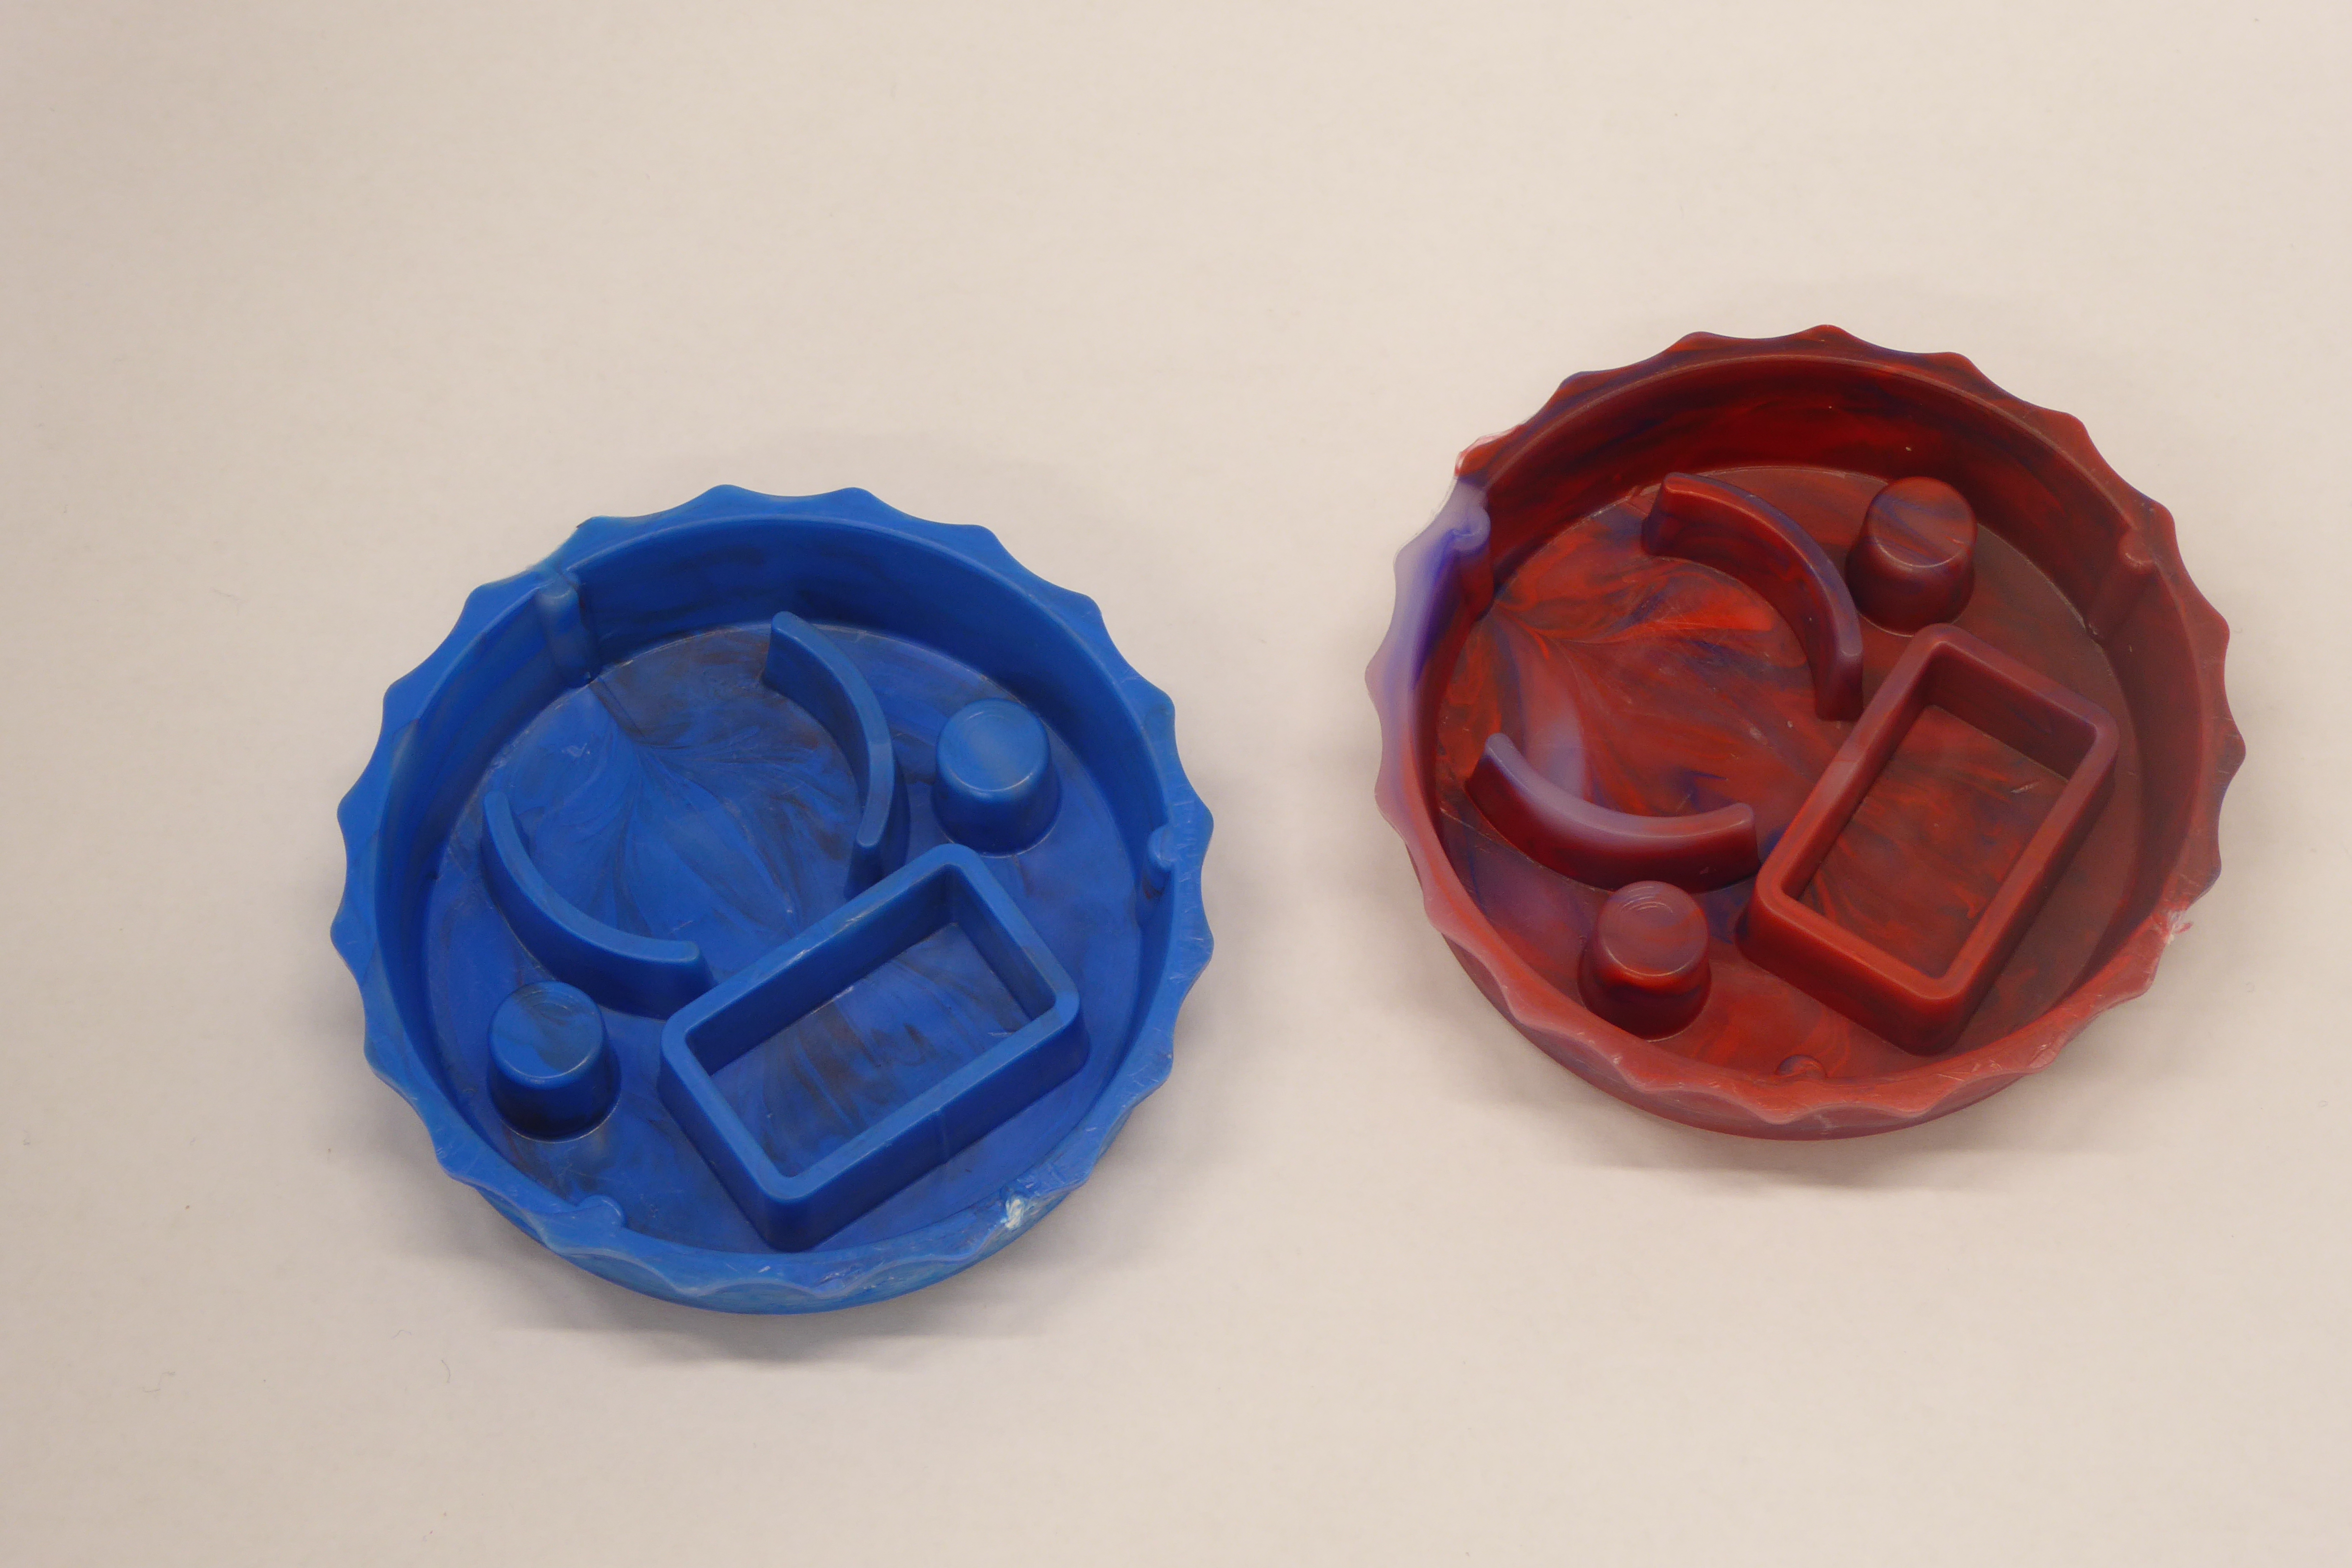
Label: Bottle Opener - Cover